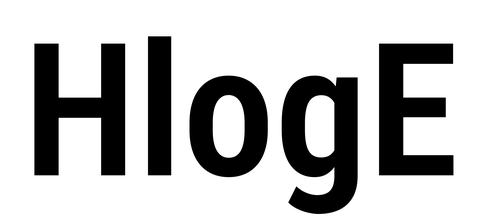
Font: Roboto_Condensed_SemiBold